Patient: sex F, age 59
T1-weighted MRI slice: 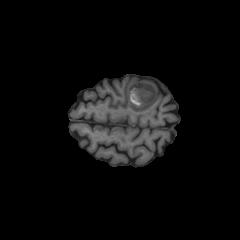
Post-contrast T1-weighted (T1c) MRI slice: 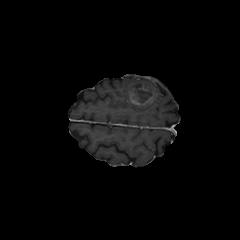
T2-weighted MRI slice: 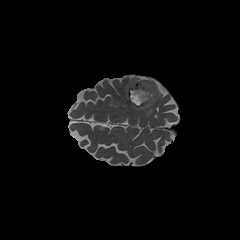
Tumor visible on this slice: yes
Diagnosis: Glioblastoma, IDH-wildtype
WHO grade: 4